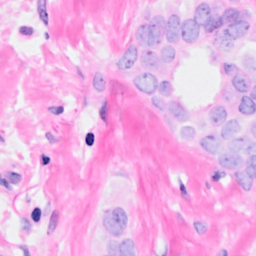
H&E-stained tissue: Breast